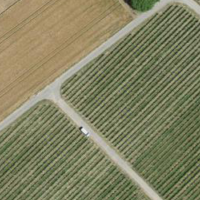
EUNIS habitat code: 52
Species observed at this site:
Juglans regia